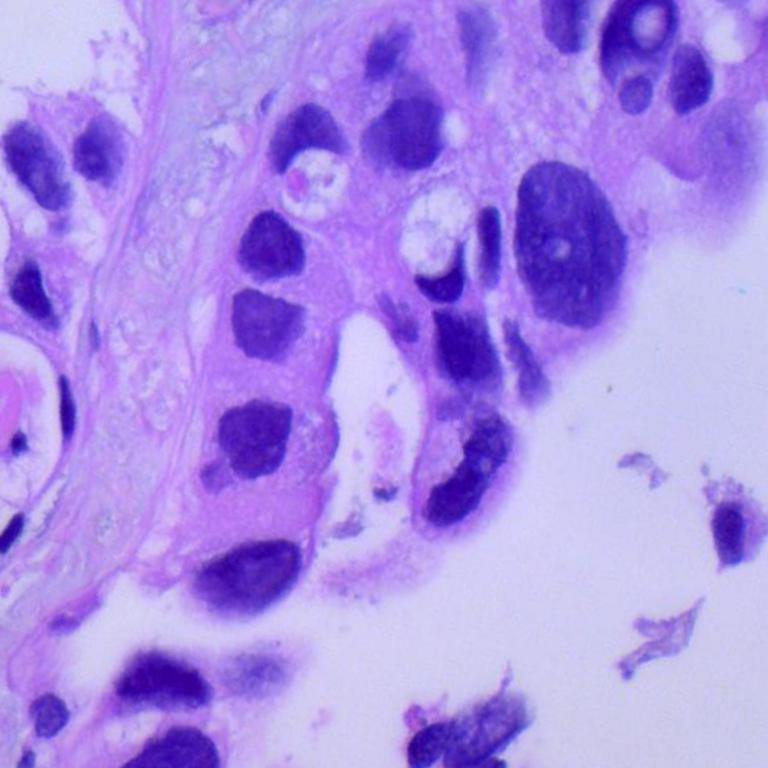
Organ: lung
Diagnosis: adenocarcinomas